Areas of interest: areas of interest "Yingu Logistics Center"
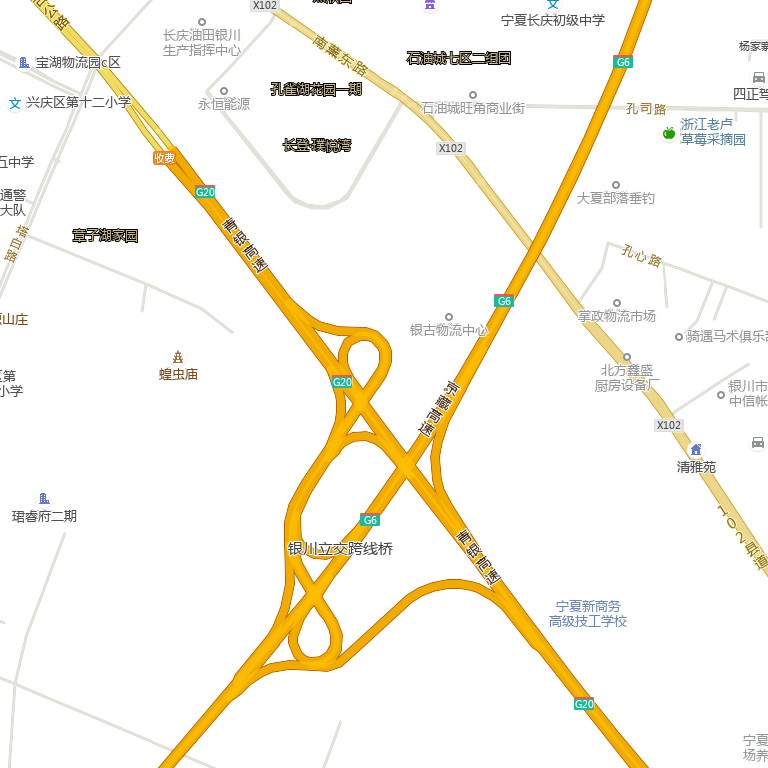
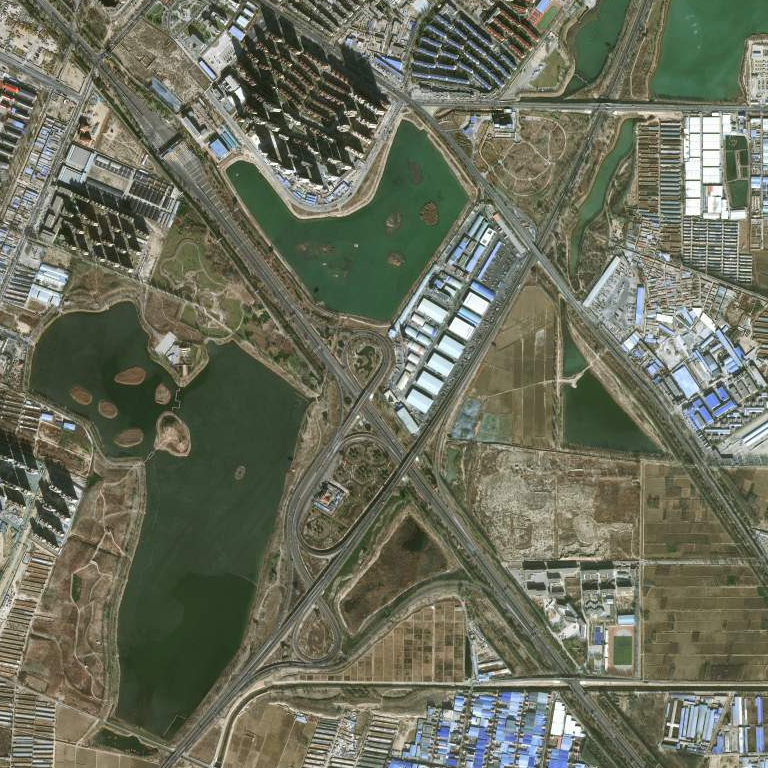